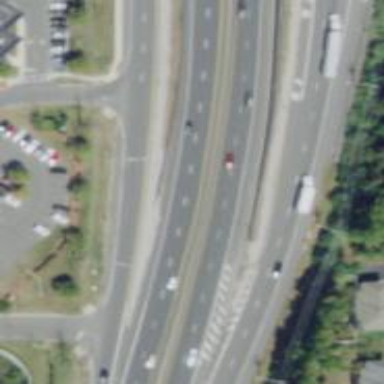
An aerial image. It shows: Trunk highway.